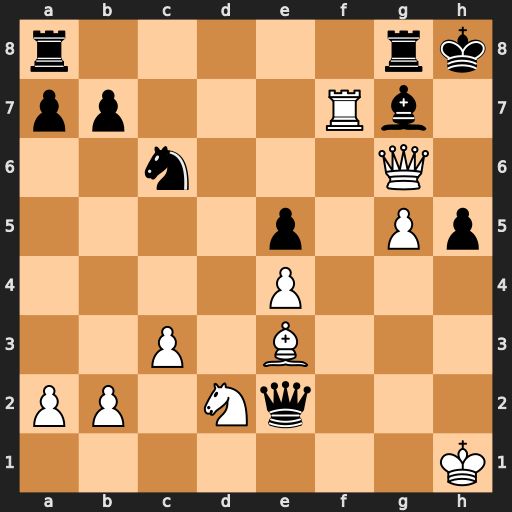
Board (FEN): r5rk/pp3Rb1/2n3Q1/4p1Pp/4P3/2P1B3/PP1Nq3/7K
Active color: w
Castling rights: -
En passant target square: -
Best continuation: Nf3 Qxf3+ Rxf3